Question: What are the numbers in a .NET stack trace on an ASPX error page (see picture)? They don't seem to be line numbers as they are too large? How can those numbers help me in determining the line of code that threw the exception?

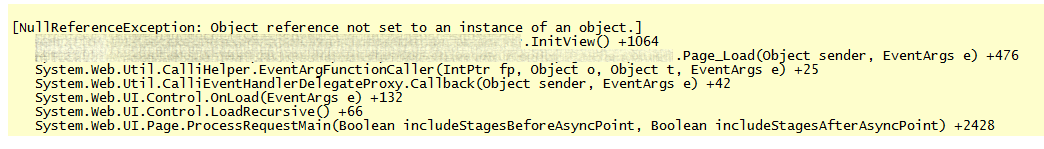
Answer: EDIT: As this has been marked correct, I might as well edit it to make it so :)
They're offsets within the JITted native code of the method. Unfortunately that means they don't help very much when trying to work out what's going on. See <URL> for a more detailed example.